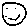
Label: smiley face